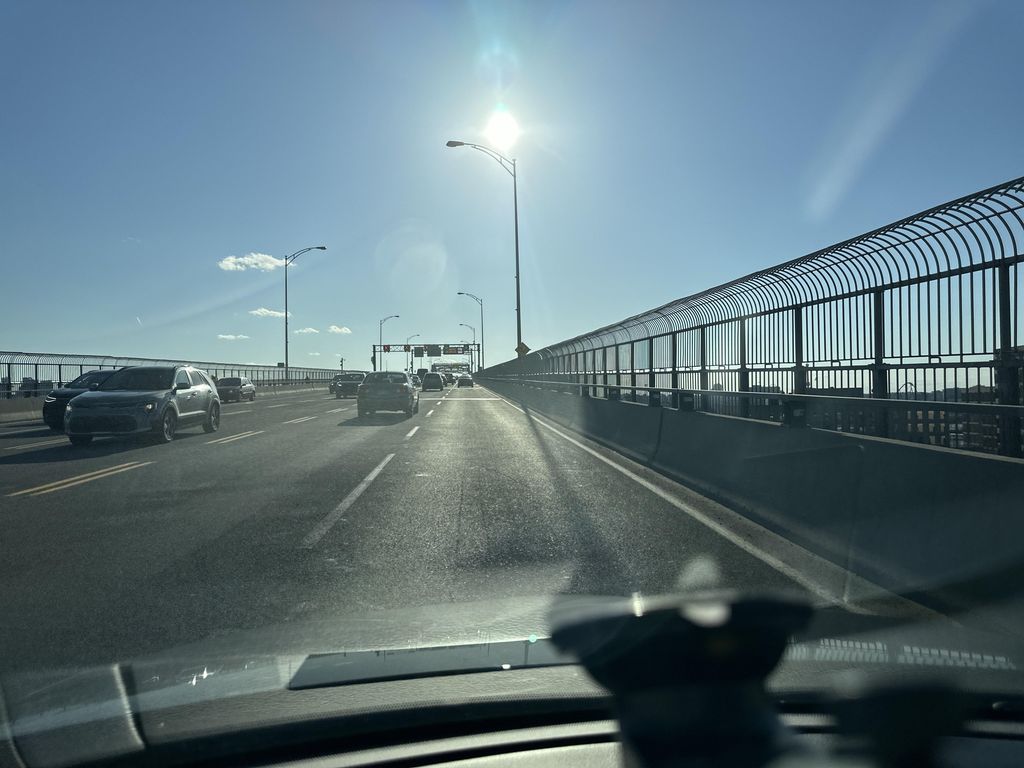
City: montreal